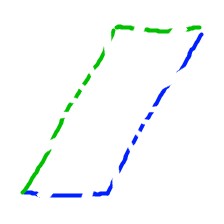
Shape: parallelogram